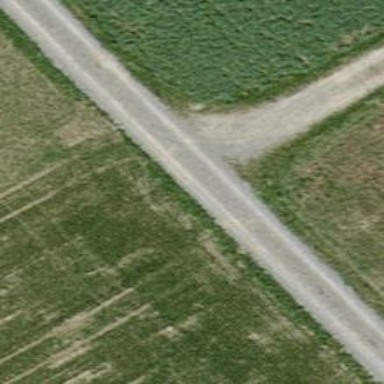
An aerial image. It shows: Compacted track road with grade3 tracktype.